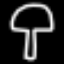
Label: mushroom